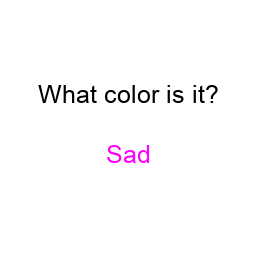
Color: magenta
Background color: white
Question text color: black